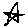
Label: star